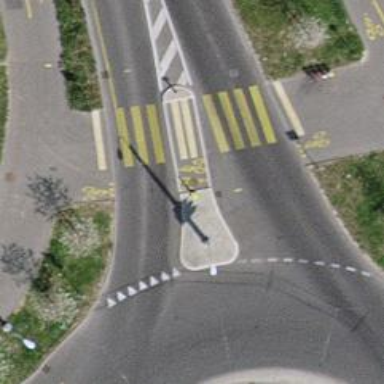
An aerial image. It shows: Zebra crossing for pedestrians.